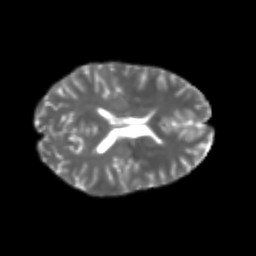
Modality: T2w
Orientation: axial
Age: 22
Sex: female
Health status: healthy
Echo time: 0.074 s